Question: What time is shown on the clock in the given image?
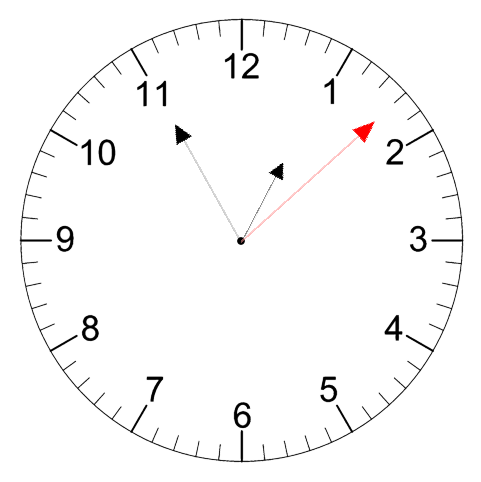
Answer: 12:55:08